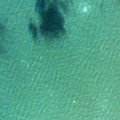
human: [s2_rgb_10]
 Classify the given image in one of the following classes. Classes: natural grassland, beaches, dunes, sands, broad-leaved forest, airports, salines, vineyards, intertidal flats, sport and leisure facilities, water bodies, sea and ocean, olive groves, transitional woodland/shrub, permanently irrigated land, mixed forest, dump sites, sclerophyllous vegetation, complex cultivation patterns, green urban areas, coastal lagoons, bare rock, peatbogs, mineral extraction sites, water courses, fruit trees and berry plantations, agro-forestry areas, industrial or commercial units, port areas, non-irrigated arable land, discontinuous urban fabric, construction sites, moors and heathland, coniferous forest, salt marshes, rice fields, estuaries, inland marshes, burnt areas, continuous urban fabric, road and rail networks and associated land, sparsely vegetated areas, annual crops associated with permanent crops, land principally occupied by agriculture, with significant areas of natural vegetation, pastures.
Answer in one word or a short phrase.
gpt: sea and ocean